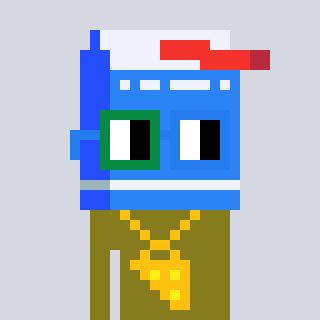
a pixel art character with square green and blue glasses, a milk-shaped head and a gunk-colored body on a cool background